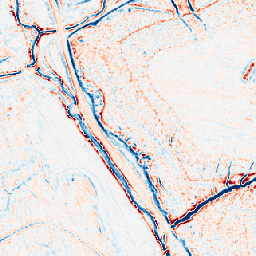
Category: edge_preserving
Decomposition family: bilateral
Decomposition parameters: d: 9
sigma_color: 25
sigma_space: 150
Upsampling method: area
Upsampling parameters: scale: 8
Upsampling scale: 8